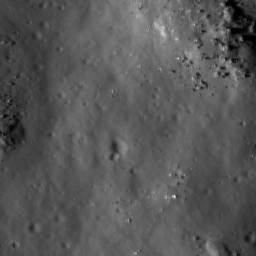
Host type: background_regolith
Lunar coordinates: latitude nan, longitude nan